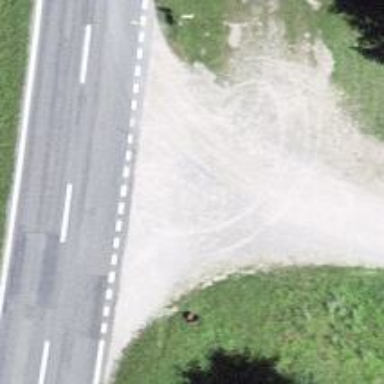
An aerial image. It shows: Bus stop along the road.